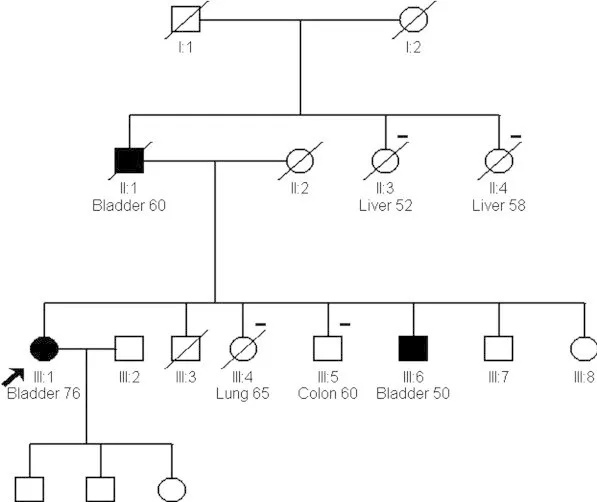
Three generation pedigree of family A. Bladder cancer shown as shaded. - indicates other cancer.
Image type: pathology (immunostaining)